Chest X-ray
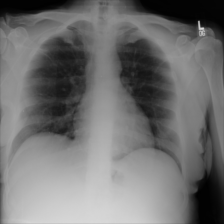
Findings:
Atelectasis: negative
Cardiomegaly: negative
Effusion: negative
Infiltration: negative
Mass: negative
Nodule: negative
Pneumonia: negative
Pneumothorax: negative
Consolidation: negative
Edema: negative
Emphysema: negative
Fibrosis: negative
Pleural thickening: negative
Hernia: negative